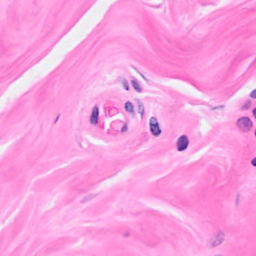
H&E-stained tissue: Breast